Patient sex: M
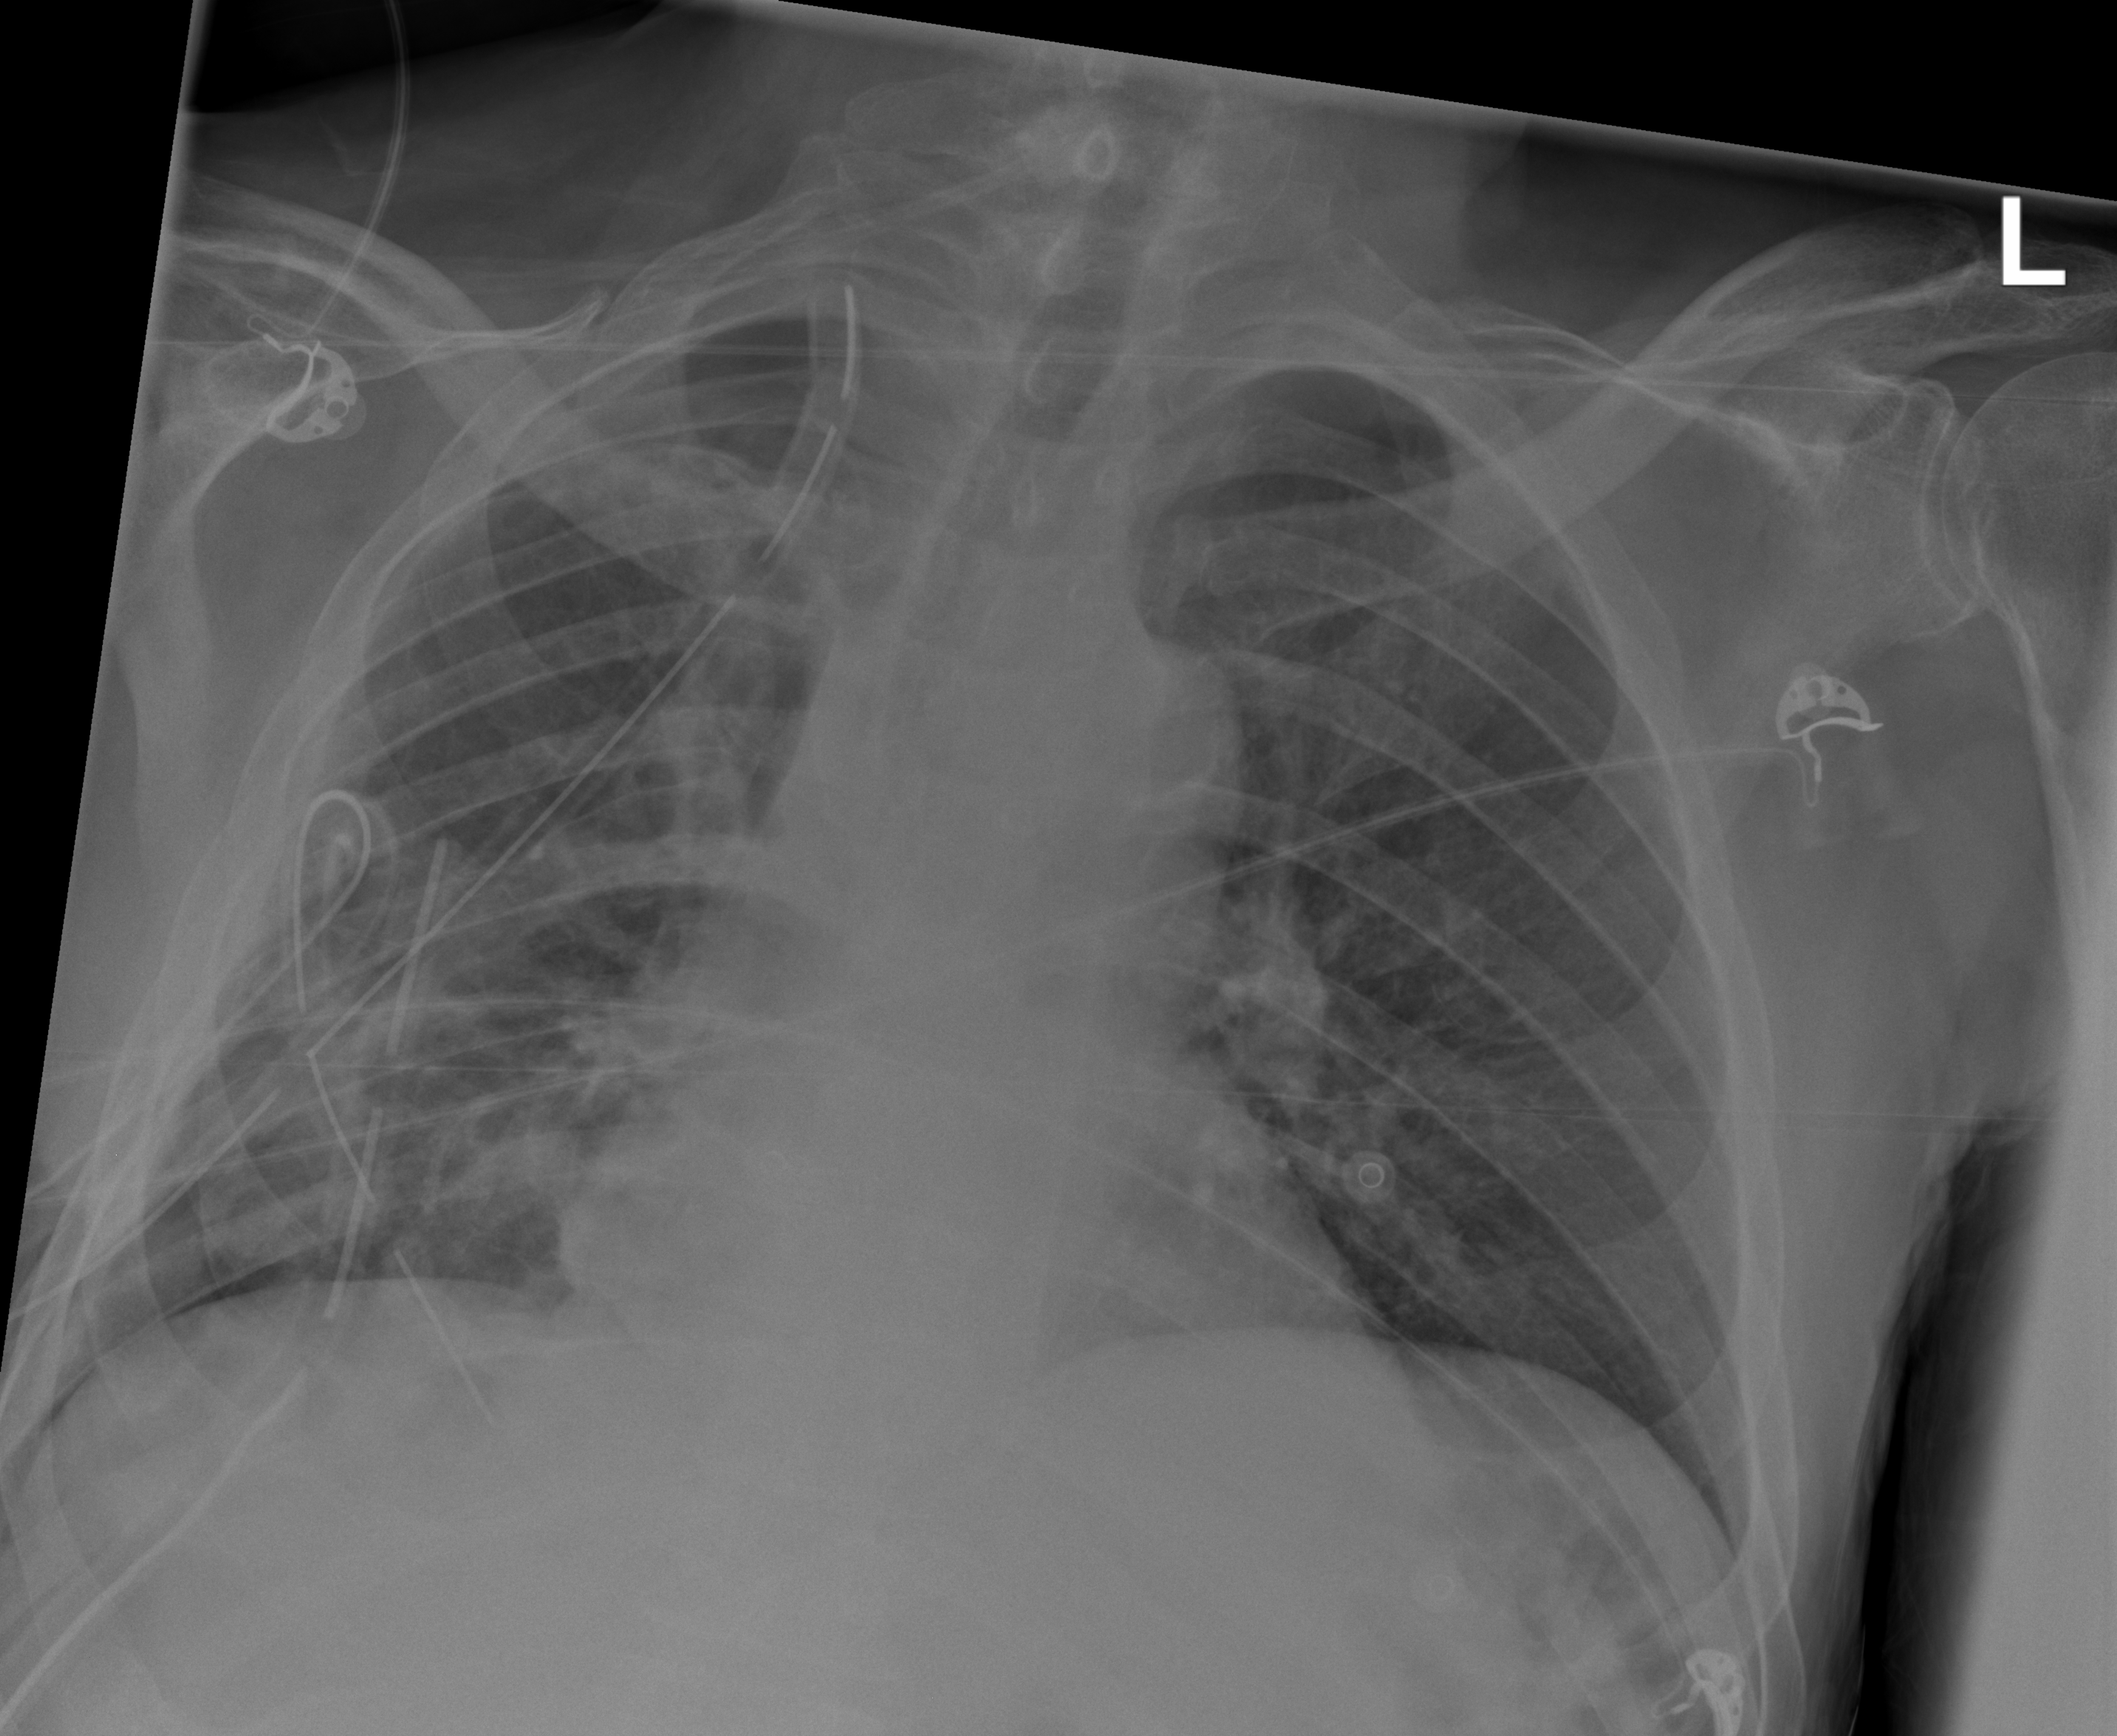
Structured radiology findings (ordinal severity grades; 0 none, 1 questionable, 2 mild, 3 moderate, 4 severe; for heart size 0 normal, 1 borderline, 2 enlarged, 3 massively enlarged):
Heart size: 0
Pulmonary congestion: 0
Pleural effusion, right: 0
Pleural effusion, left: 0
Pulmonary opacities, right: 2
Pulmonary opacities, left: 0
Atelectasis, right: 2
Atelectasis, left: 0